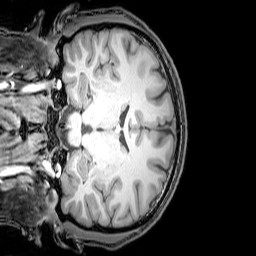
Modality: T1w
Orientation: coronal
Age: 26
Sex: male
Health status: healthy
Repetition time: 0.081 s
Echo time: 0.037 s